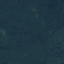
Label: Forest